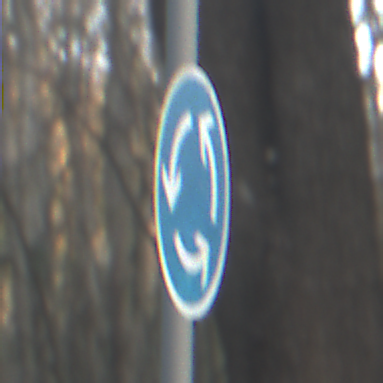
Verkehrszeichen: Kreisverkehr
Umgebung: Outdoor, Nature
Tageszeit: SunriseSunset
Wetter: Clear
Licht: Natural
Jahreszeit: Winter
Kontrast: LowContrast